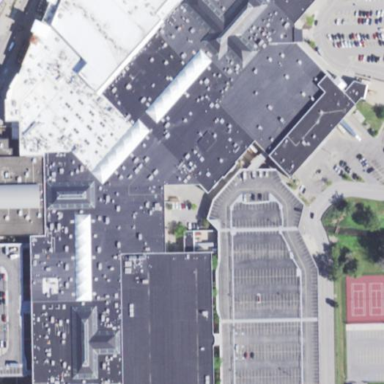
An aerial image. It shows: Retail building that is part of mall.